Question: I am using as 'SAT solver' for a tough satisfiability problem encoded in 'CNF/DIMACS' format.
Would it make sense to randomize the input in order to increase the chance to find a solution:
- -
Measurements (100 test runs per solver and sorting mode) for a smaller problem with , <URL>:

For , sorting/randomization does not look promising for my example which is probably not representative.
I have not found a random seed commandline parameter which influences the SAT module of 'Z3'.
Parameter "random_seed" only seems to control the SMT solver.
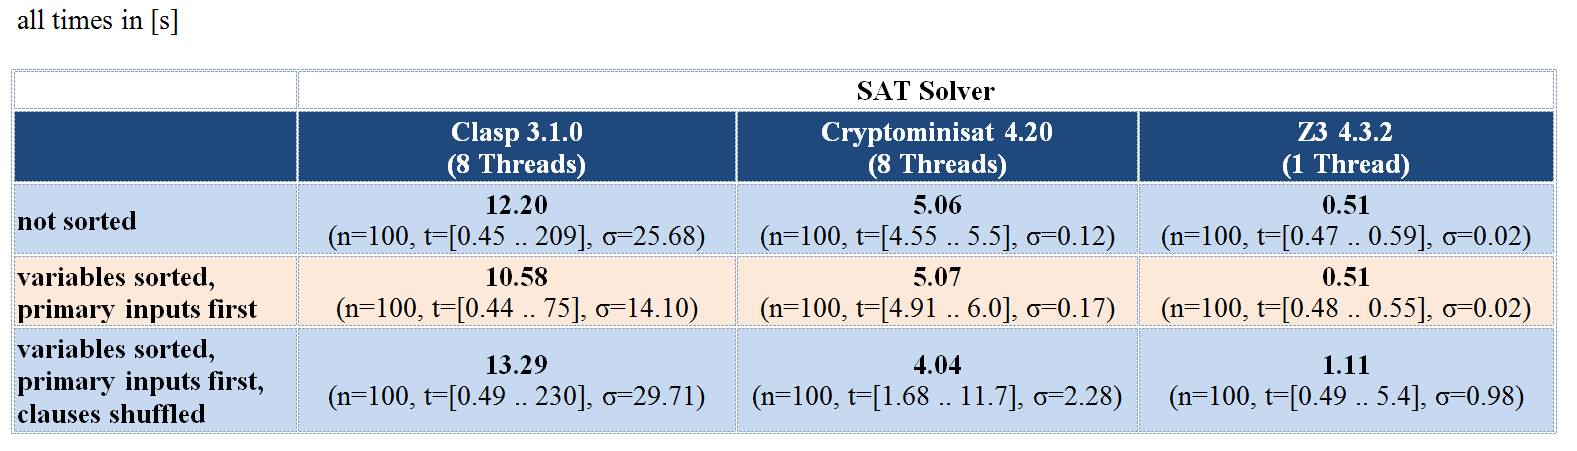
Answer: You make an excellent point: the random seed used by the sat solver is not exposed in the same way as the other modules. I have updated the unstable branch with an update to the parameters to the sat solver. You can now set the random seed from the command line as part of the sat parameters. I hope this helps.